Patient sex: F
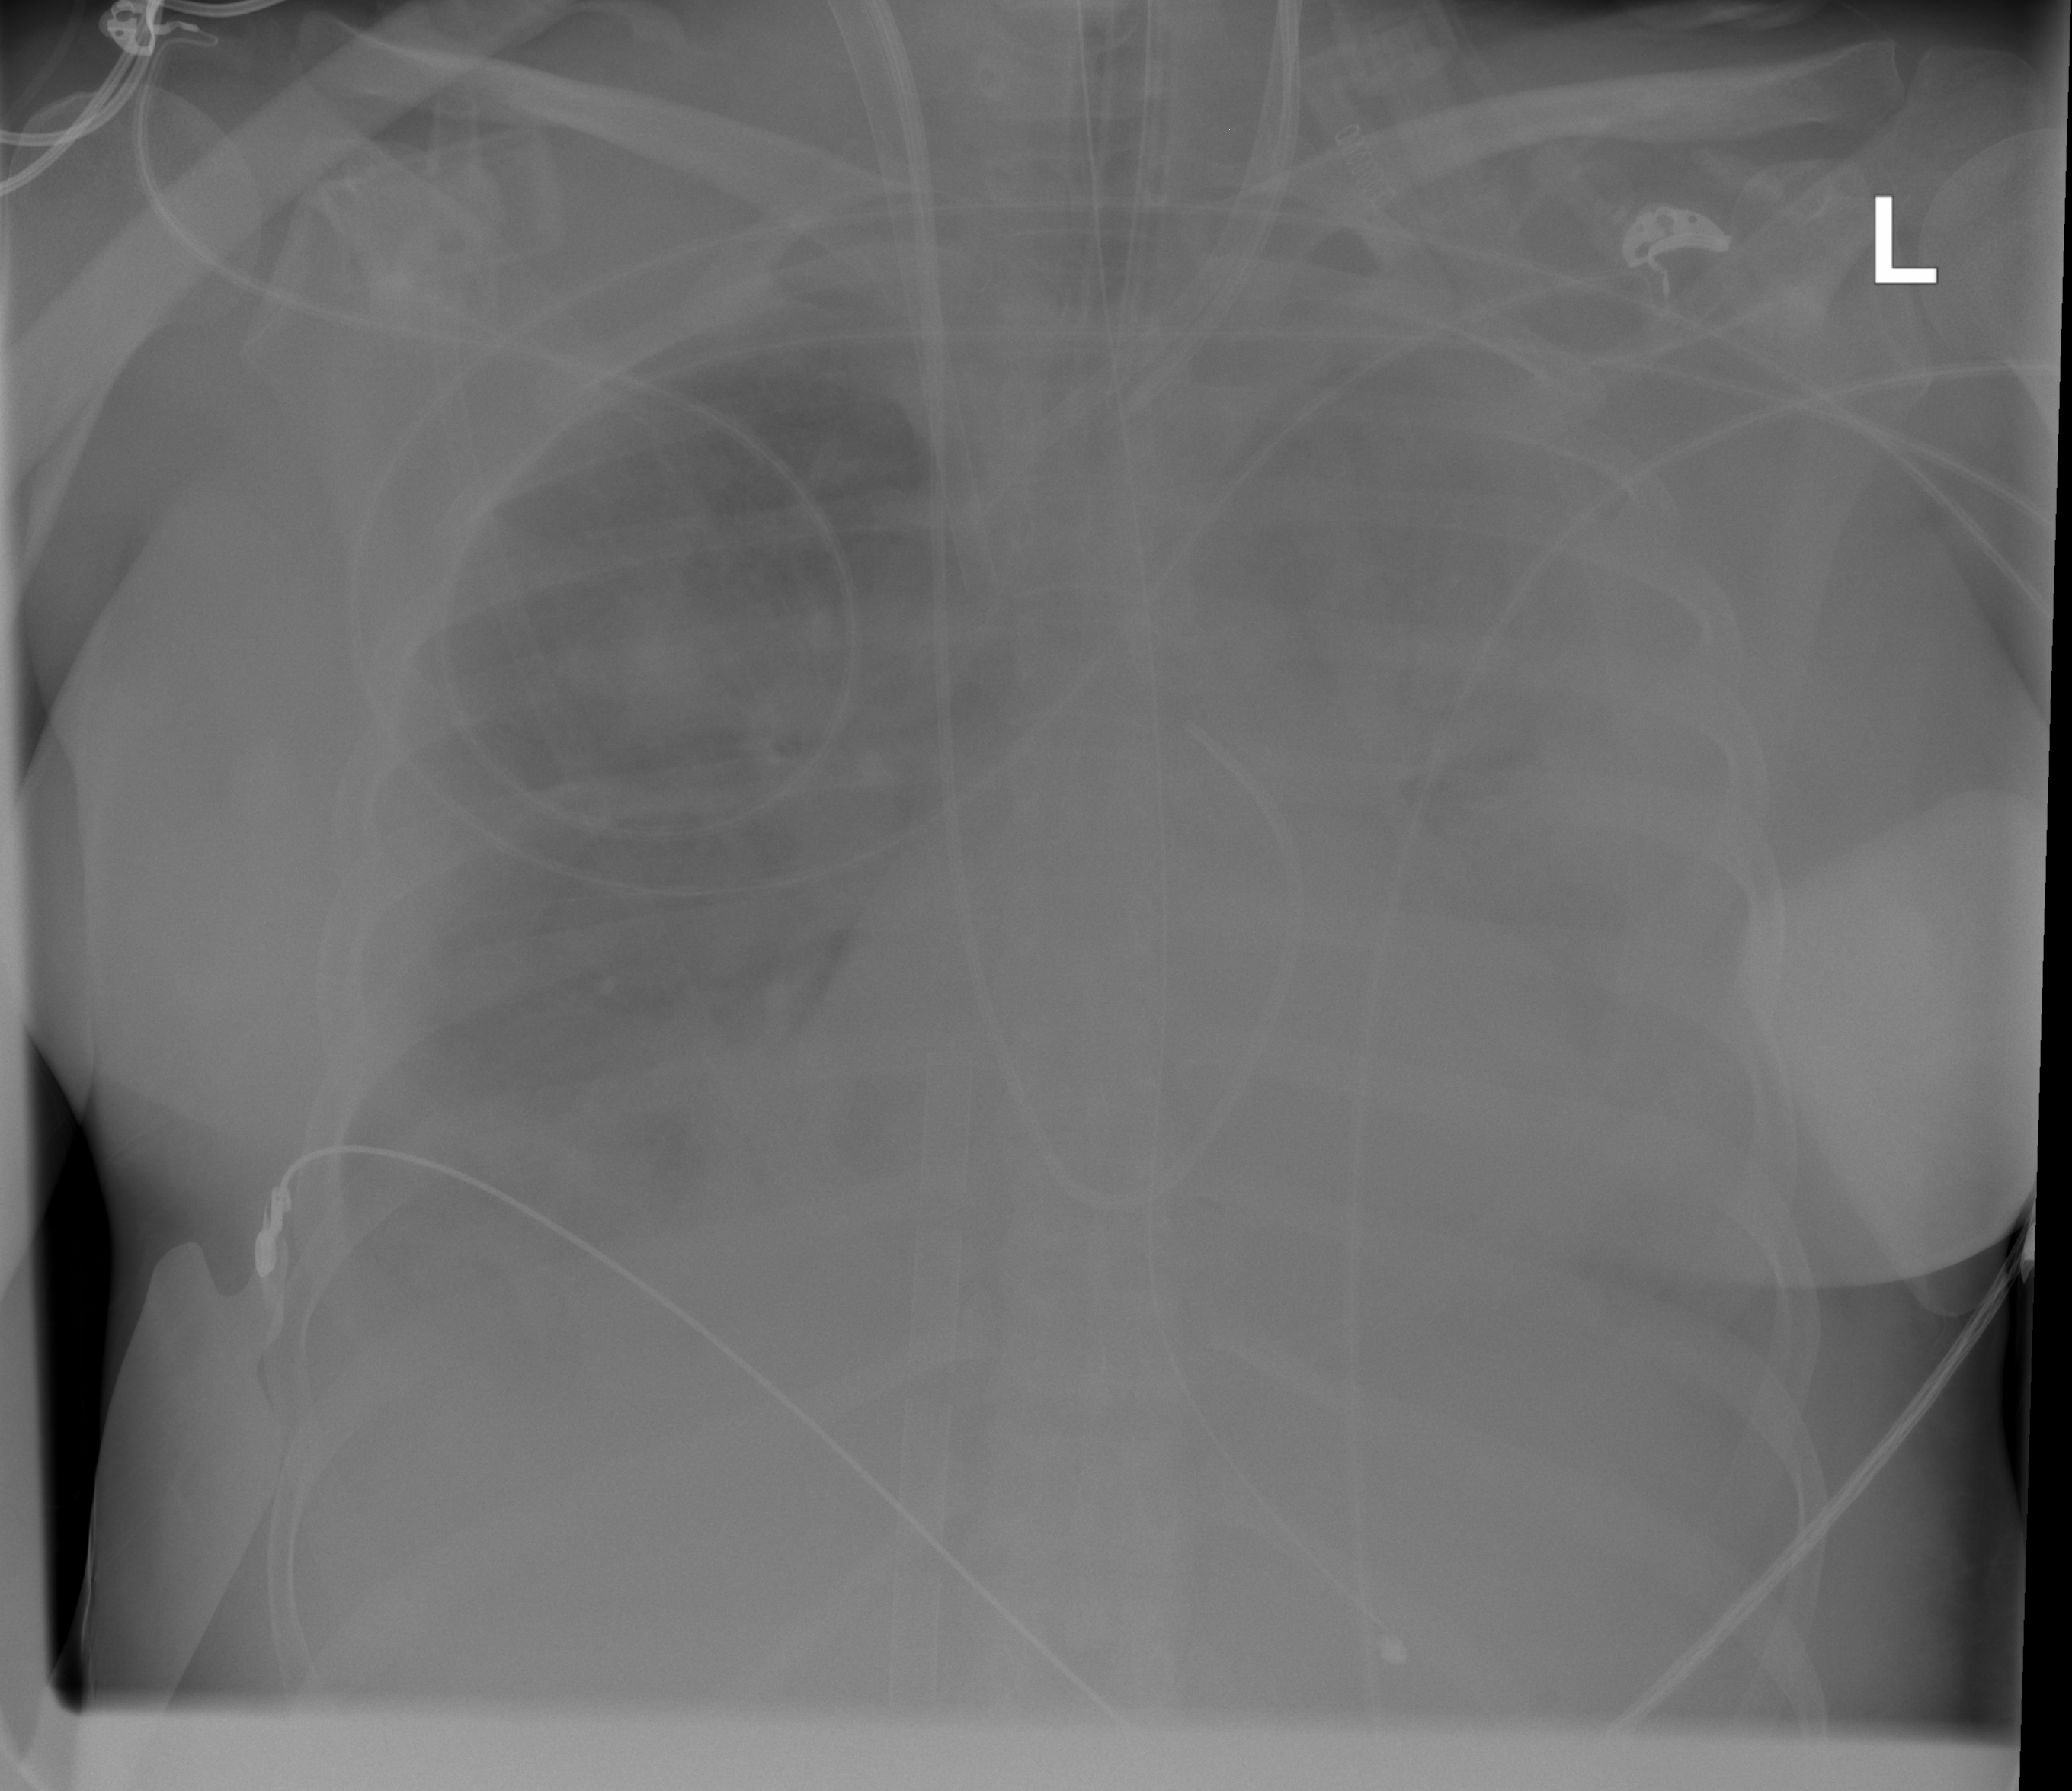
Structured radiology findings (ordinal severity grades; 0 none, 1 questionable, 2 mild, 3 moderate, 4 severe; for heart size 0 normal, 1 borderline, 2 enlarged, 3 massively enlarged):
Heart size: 0
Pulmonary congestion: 0
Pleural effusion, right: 3
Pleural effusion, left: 3
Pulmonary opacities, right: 3
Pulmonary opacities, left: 3
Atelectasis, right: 3
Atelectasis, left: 3